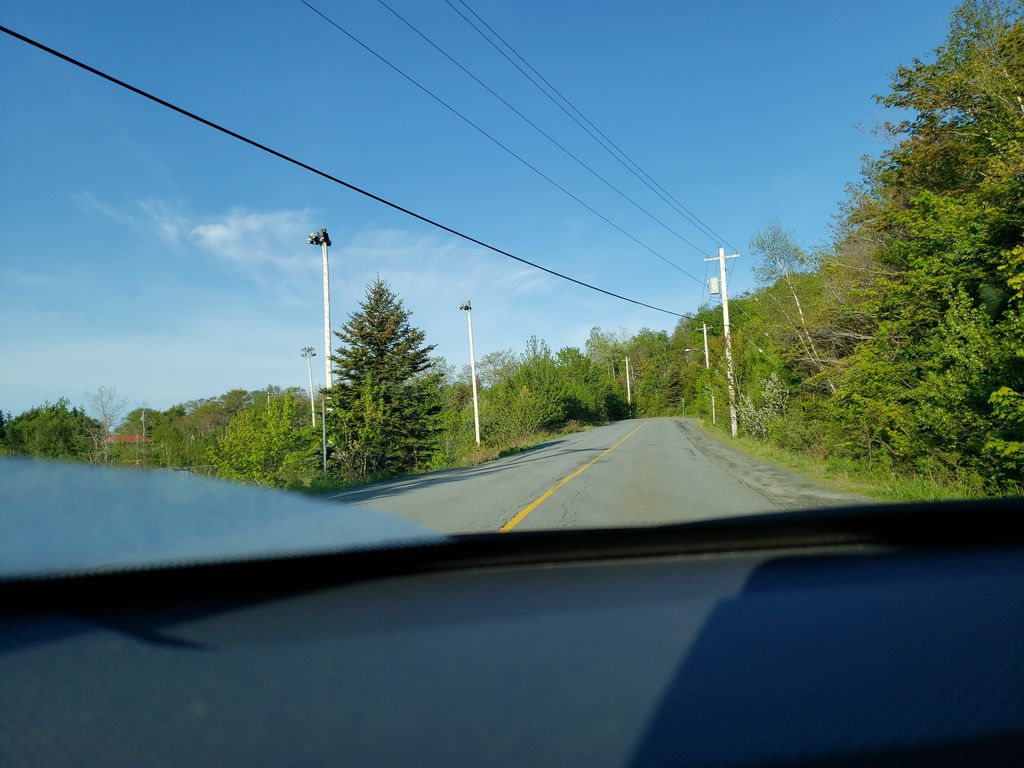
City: halifax